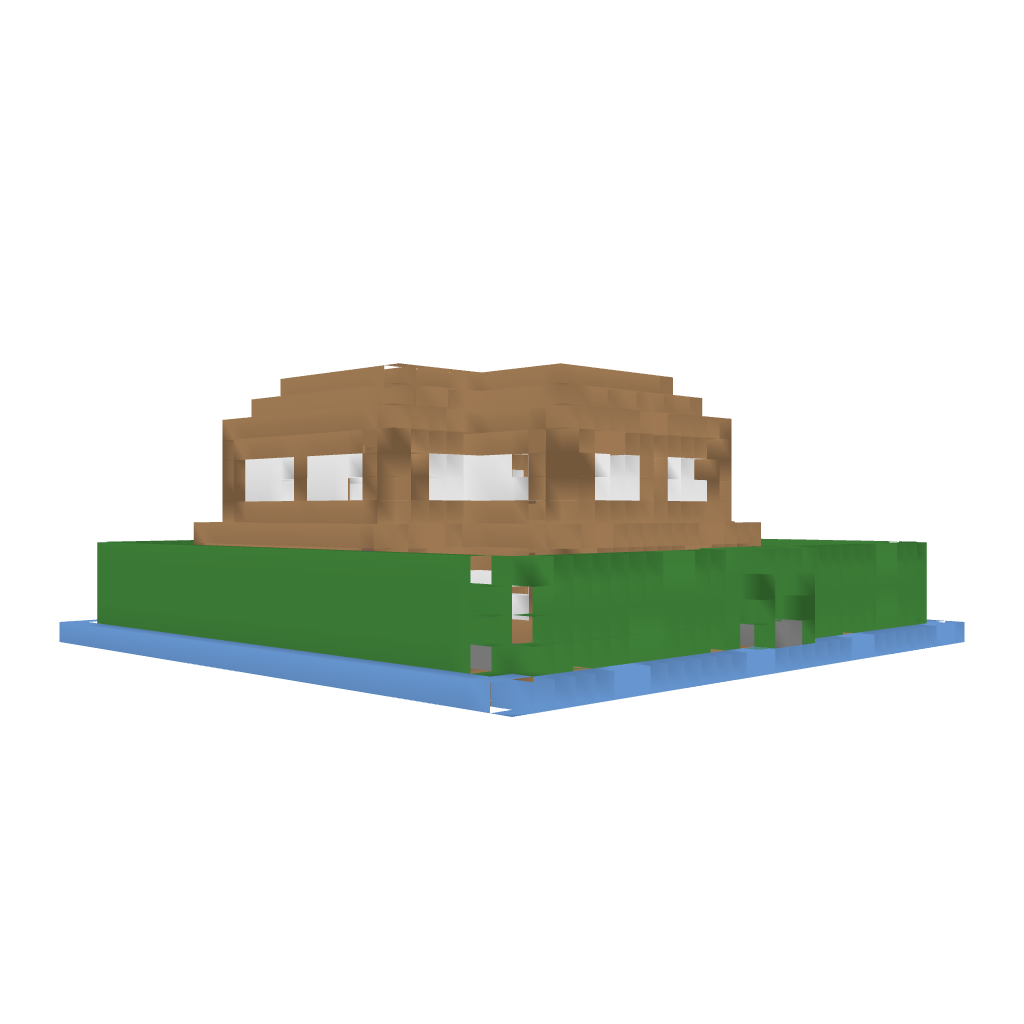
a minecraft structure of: Little House good quality